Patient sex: F
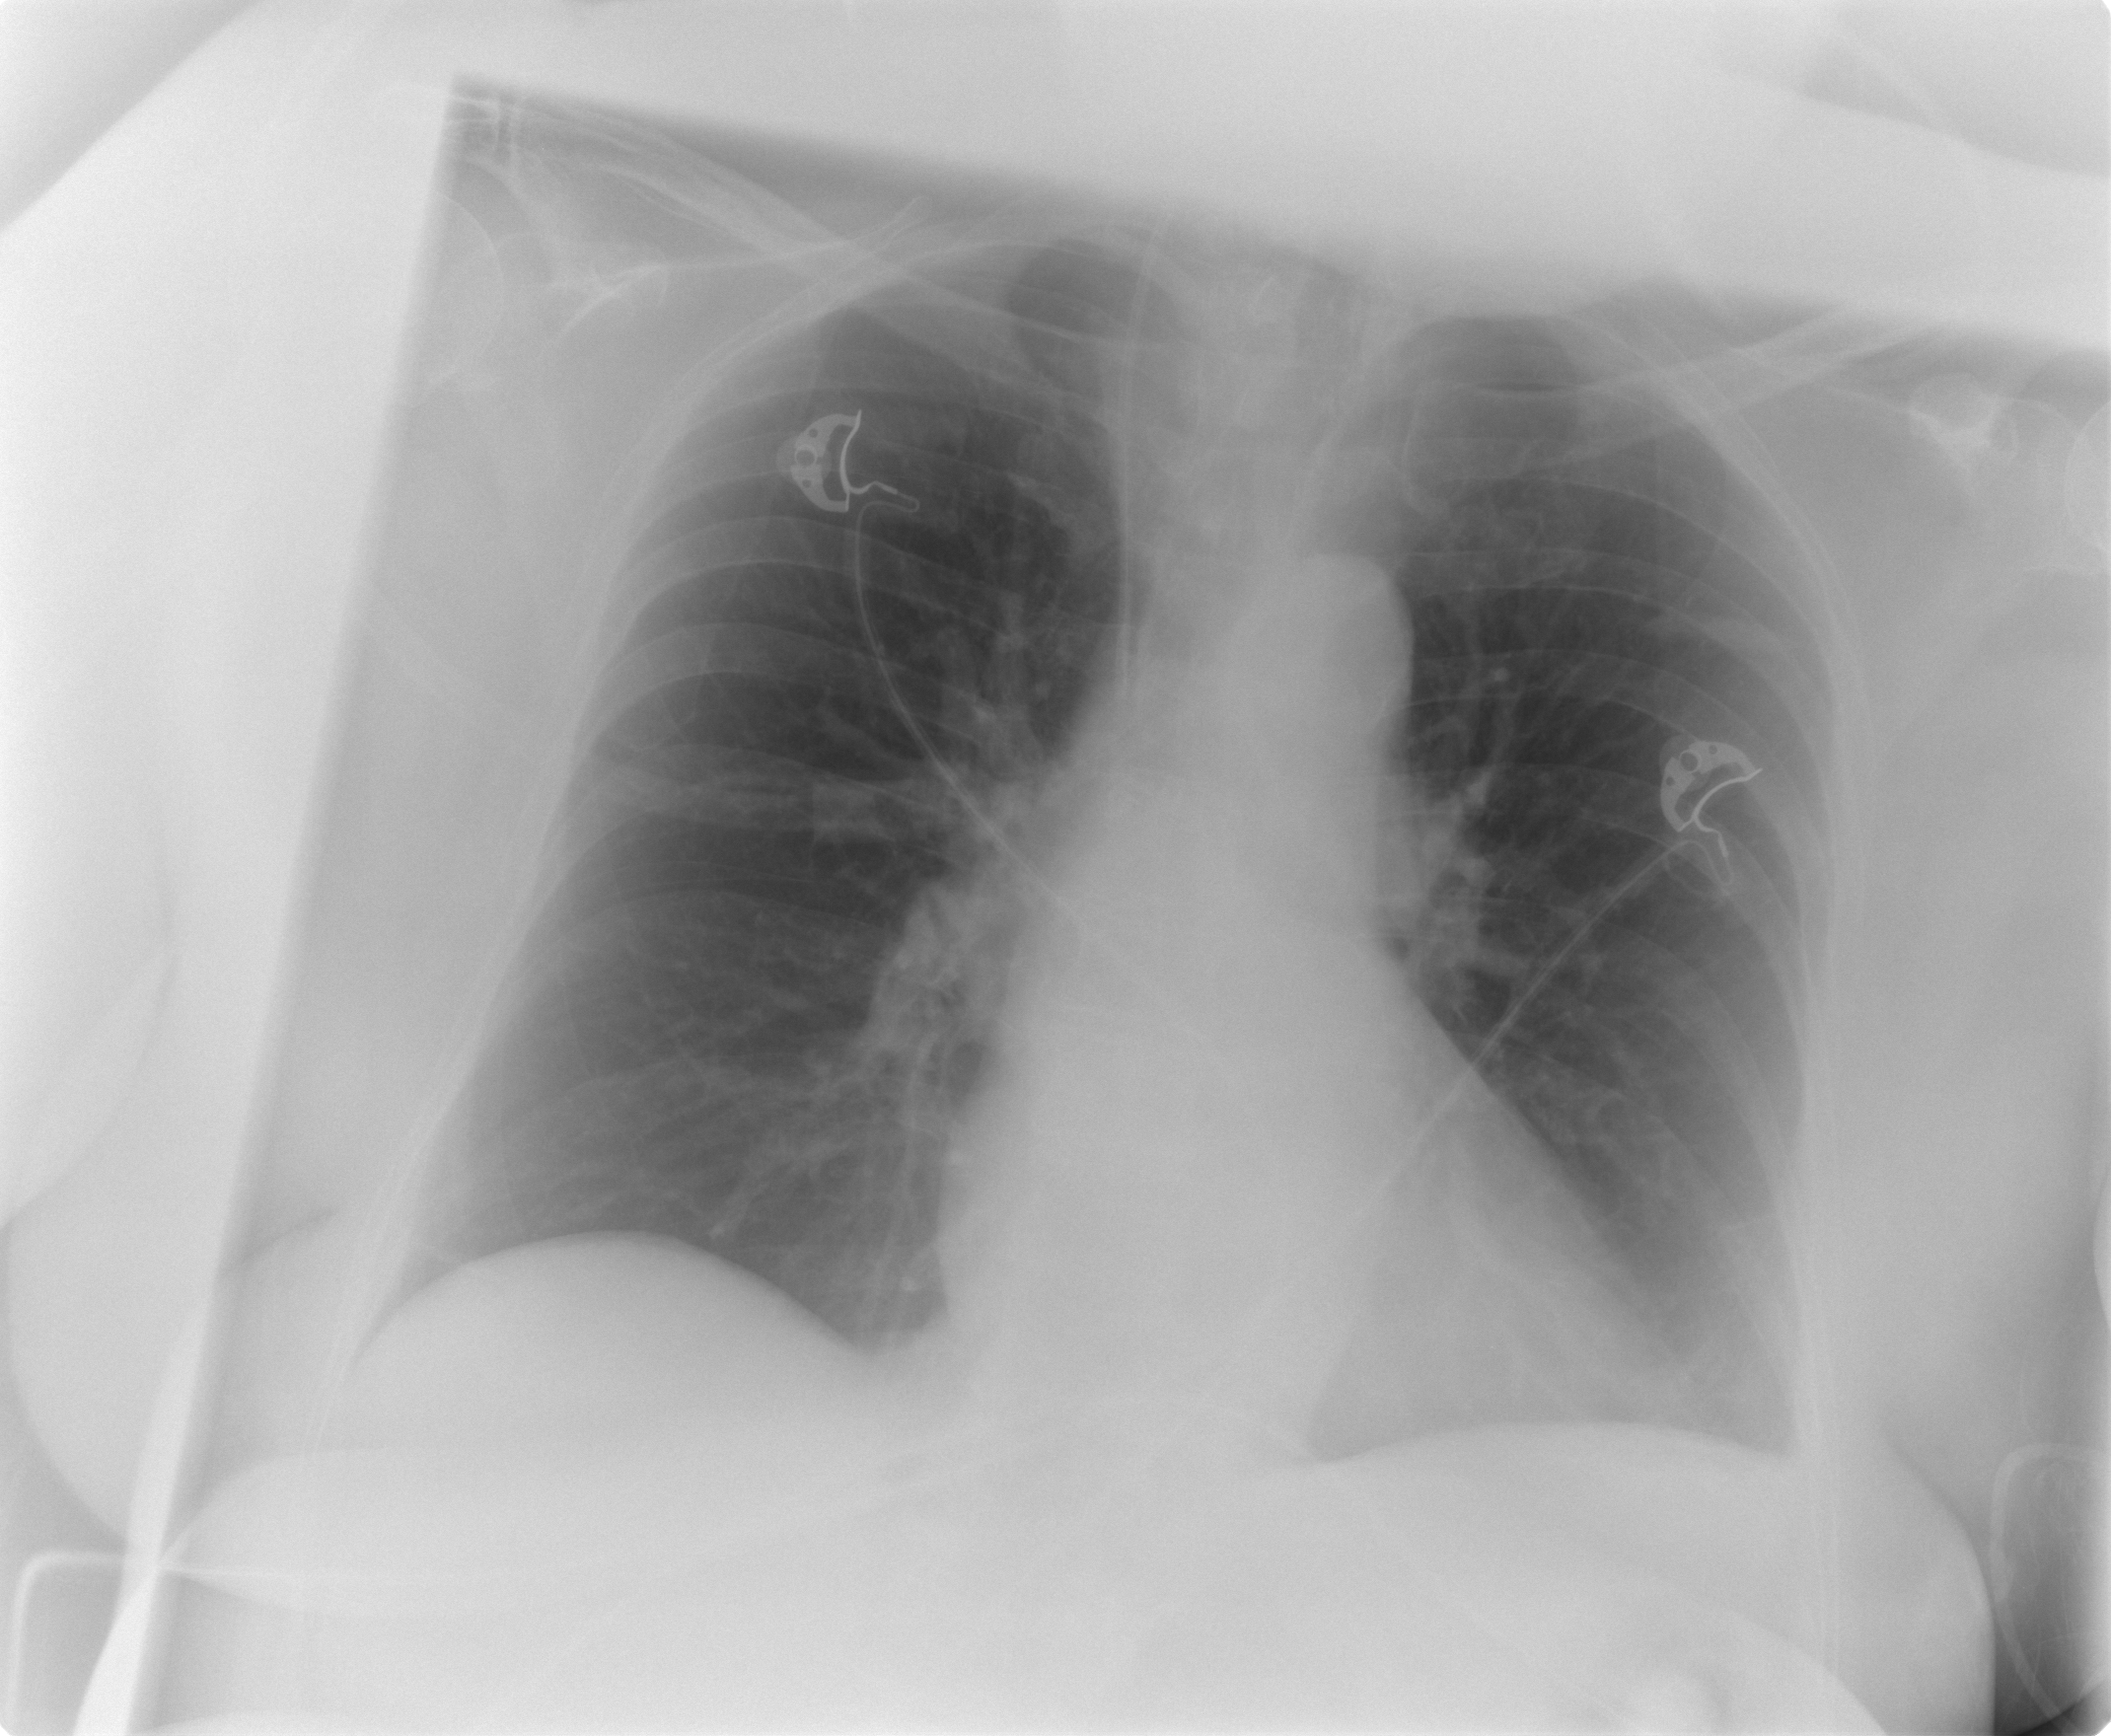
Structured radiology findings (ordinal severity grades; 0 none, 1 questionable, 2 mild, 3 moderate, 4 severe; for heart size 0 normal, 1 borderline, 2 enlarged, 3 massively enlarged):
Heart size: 1
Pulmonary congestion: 0
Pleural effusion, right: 0
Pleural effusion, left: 1
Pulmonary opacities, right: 0
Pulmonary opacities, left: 0
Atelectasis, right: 1
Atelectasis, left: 1